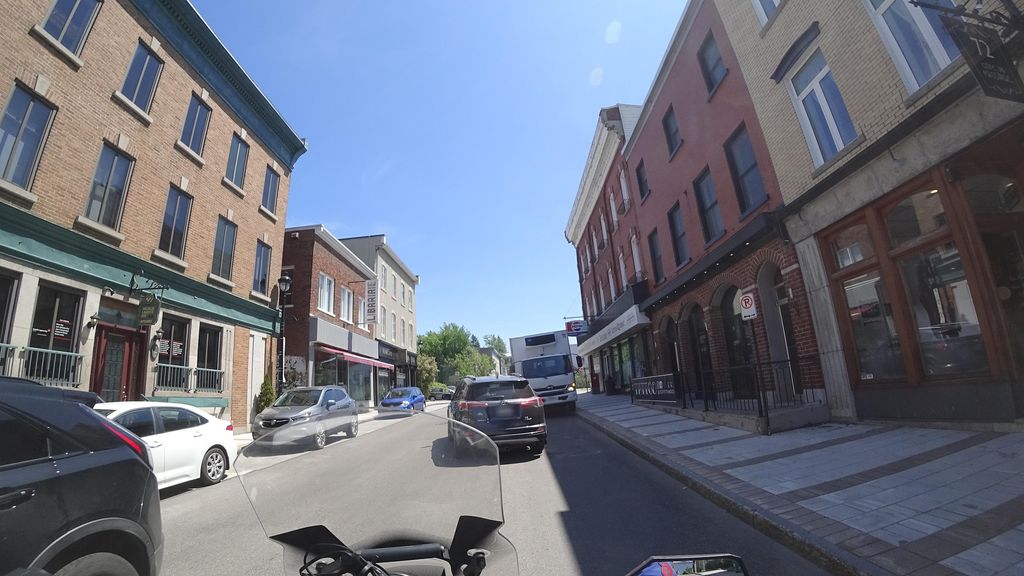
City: quebec_city